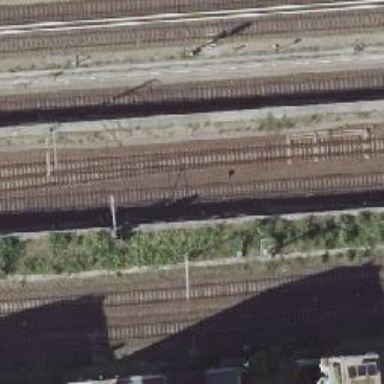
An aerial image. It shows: Railway signal.